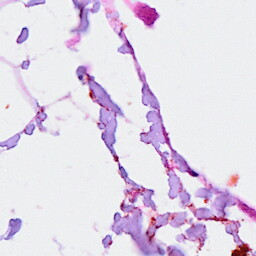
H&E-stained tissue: Breast